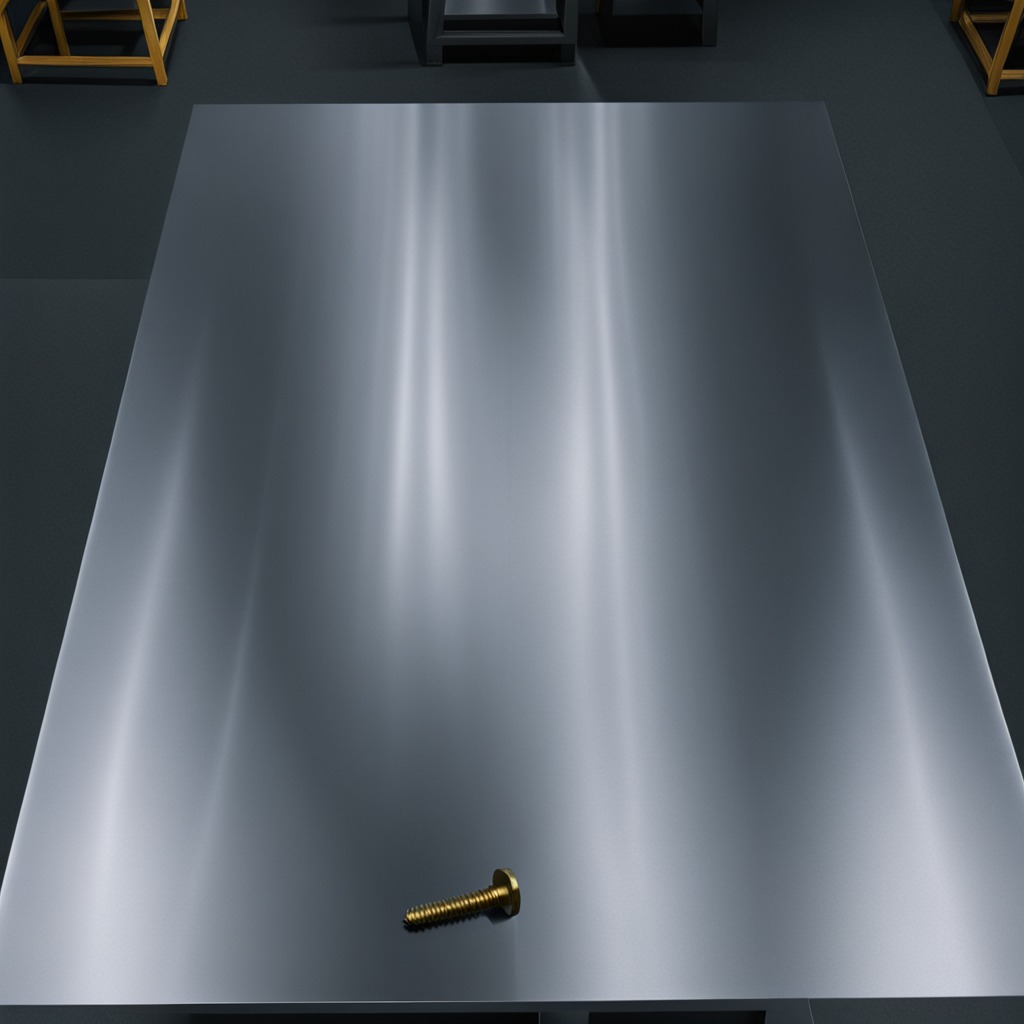
A metal screw is lying on the clean empty table in the evening soft directional lighting on the tabletop realistic grain studio-quality clarity centered framing